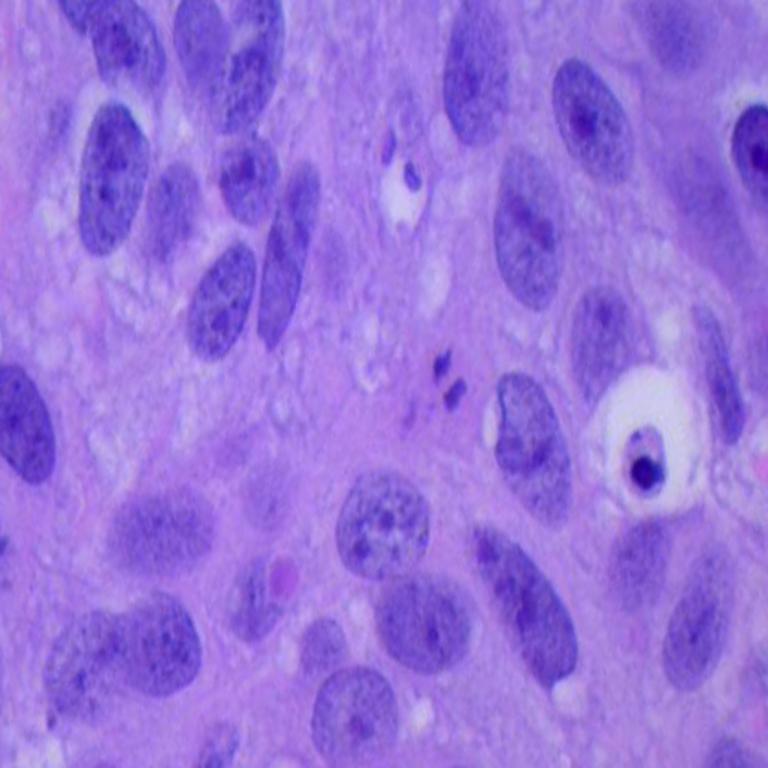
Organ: lung
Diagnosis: squamous carcinomas